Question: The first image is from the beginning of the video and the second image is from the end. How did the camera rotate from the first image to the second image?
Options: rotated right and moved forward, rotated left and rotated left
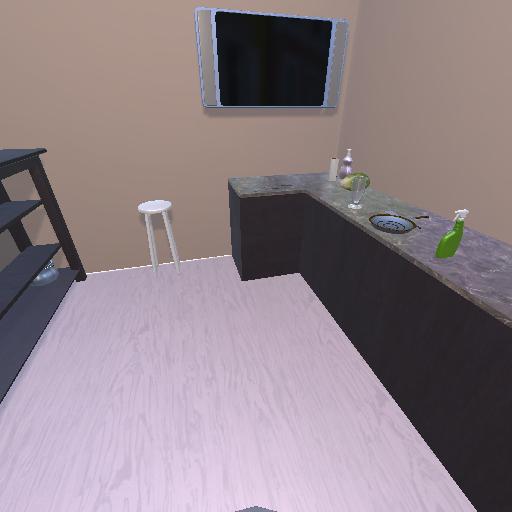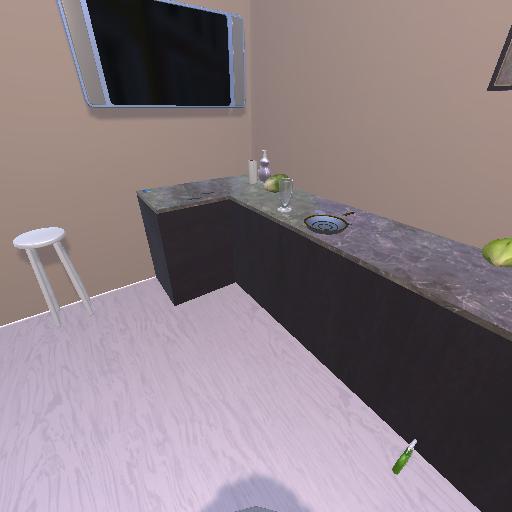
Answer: rotated right and moved forward